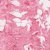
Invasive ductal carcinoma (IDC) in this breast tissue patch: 0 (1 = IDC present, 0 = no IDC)